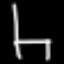
Label: chair